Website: apple-inc
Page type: payment
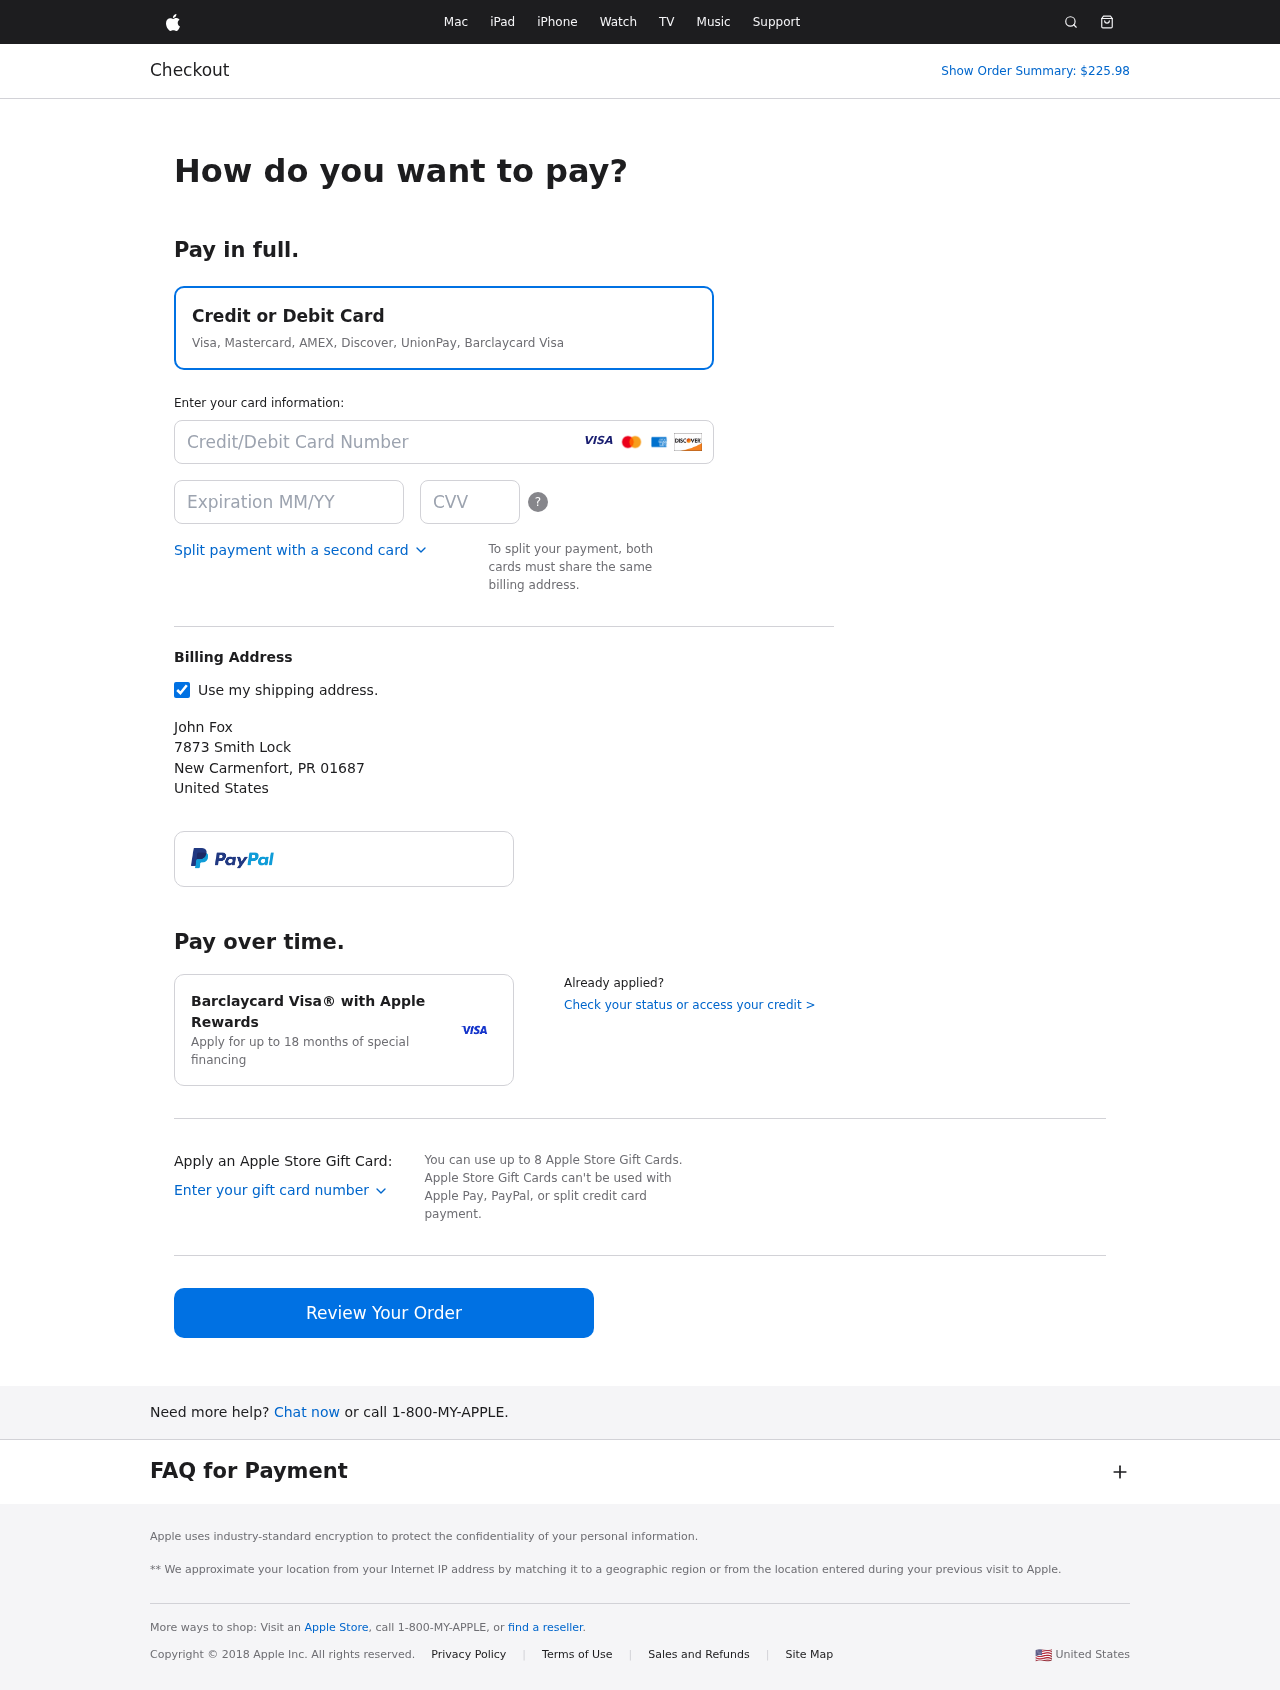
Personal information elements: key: PII_CARD_CVV
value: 3667
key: PII_CARD_EXPIRY
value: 09/28
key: PII_CARD_NUMBER
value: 3741 8310 1617 761
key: PII_CITY
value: New Carmenfort
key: PII_COUNTRY
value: United States
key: PII_FULLNAME
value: John Fox
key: PII_POSTCODE
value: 01687
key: PII_STATE_ABBR
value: PR
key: PII_STREET
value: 7873 Smith Lock
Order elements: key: ORDER_TOTAL
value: Show Order Summary: $225.98